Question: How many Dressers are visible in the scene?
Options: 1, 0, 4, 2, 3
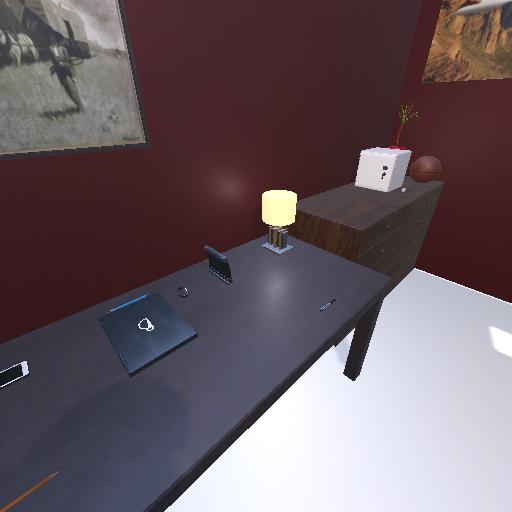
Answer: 1